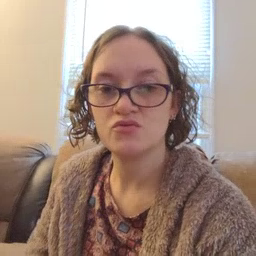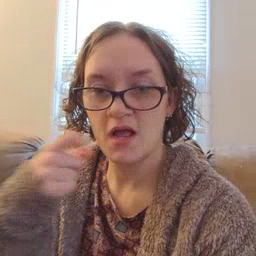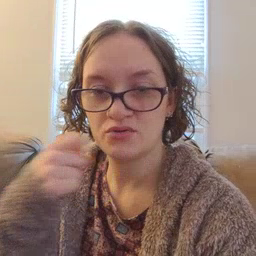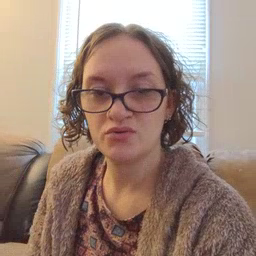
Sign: dryer